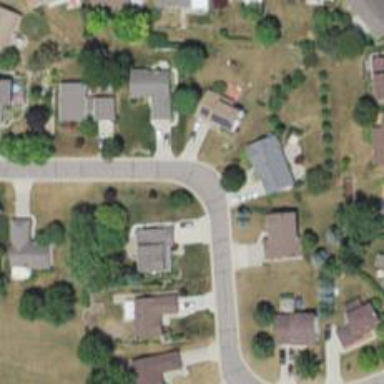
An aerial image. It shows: Neighborhood.